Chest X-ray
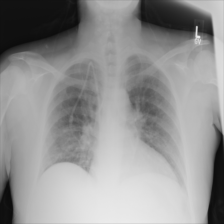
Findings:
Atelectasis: negative
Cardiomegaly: negative
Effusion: negative
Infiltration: negative
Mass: negative
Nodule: negative
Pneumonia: negative
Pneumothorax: negative
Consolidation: negative
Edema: negative
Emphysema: negative
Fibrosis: negative
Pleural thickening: negative
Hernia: negative